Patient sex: M
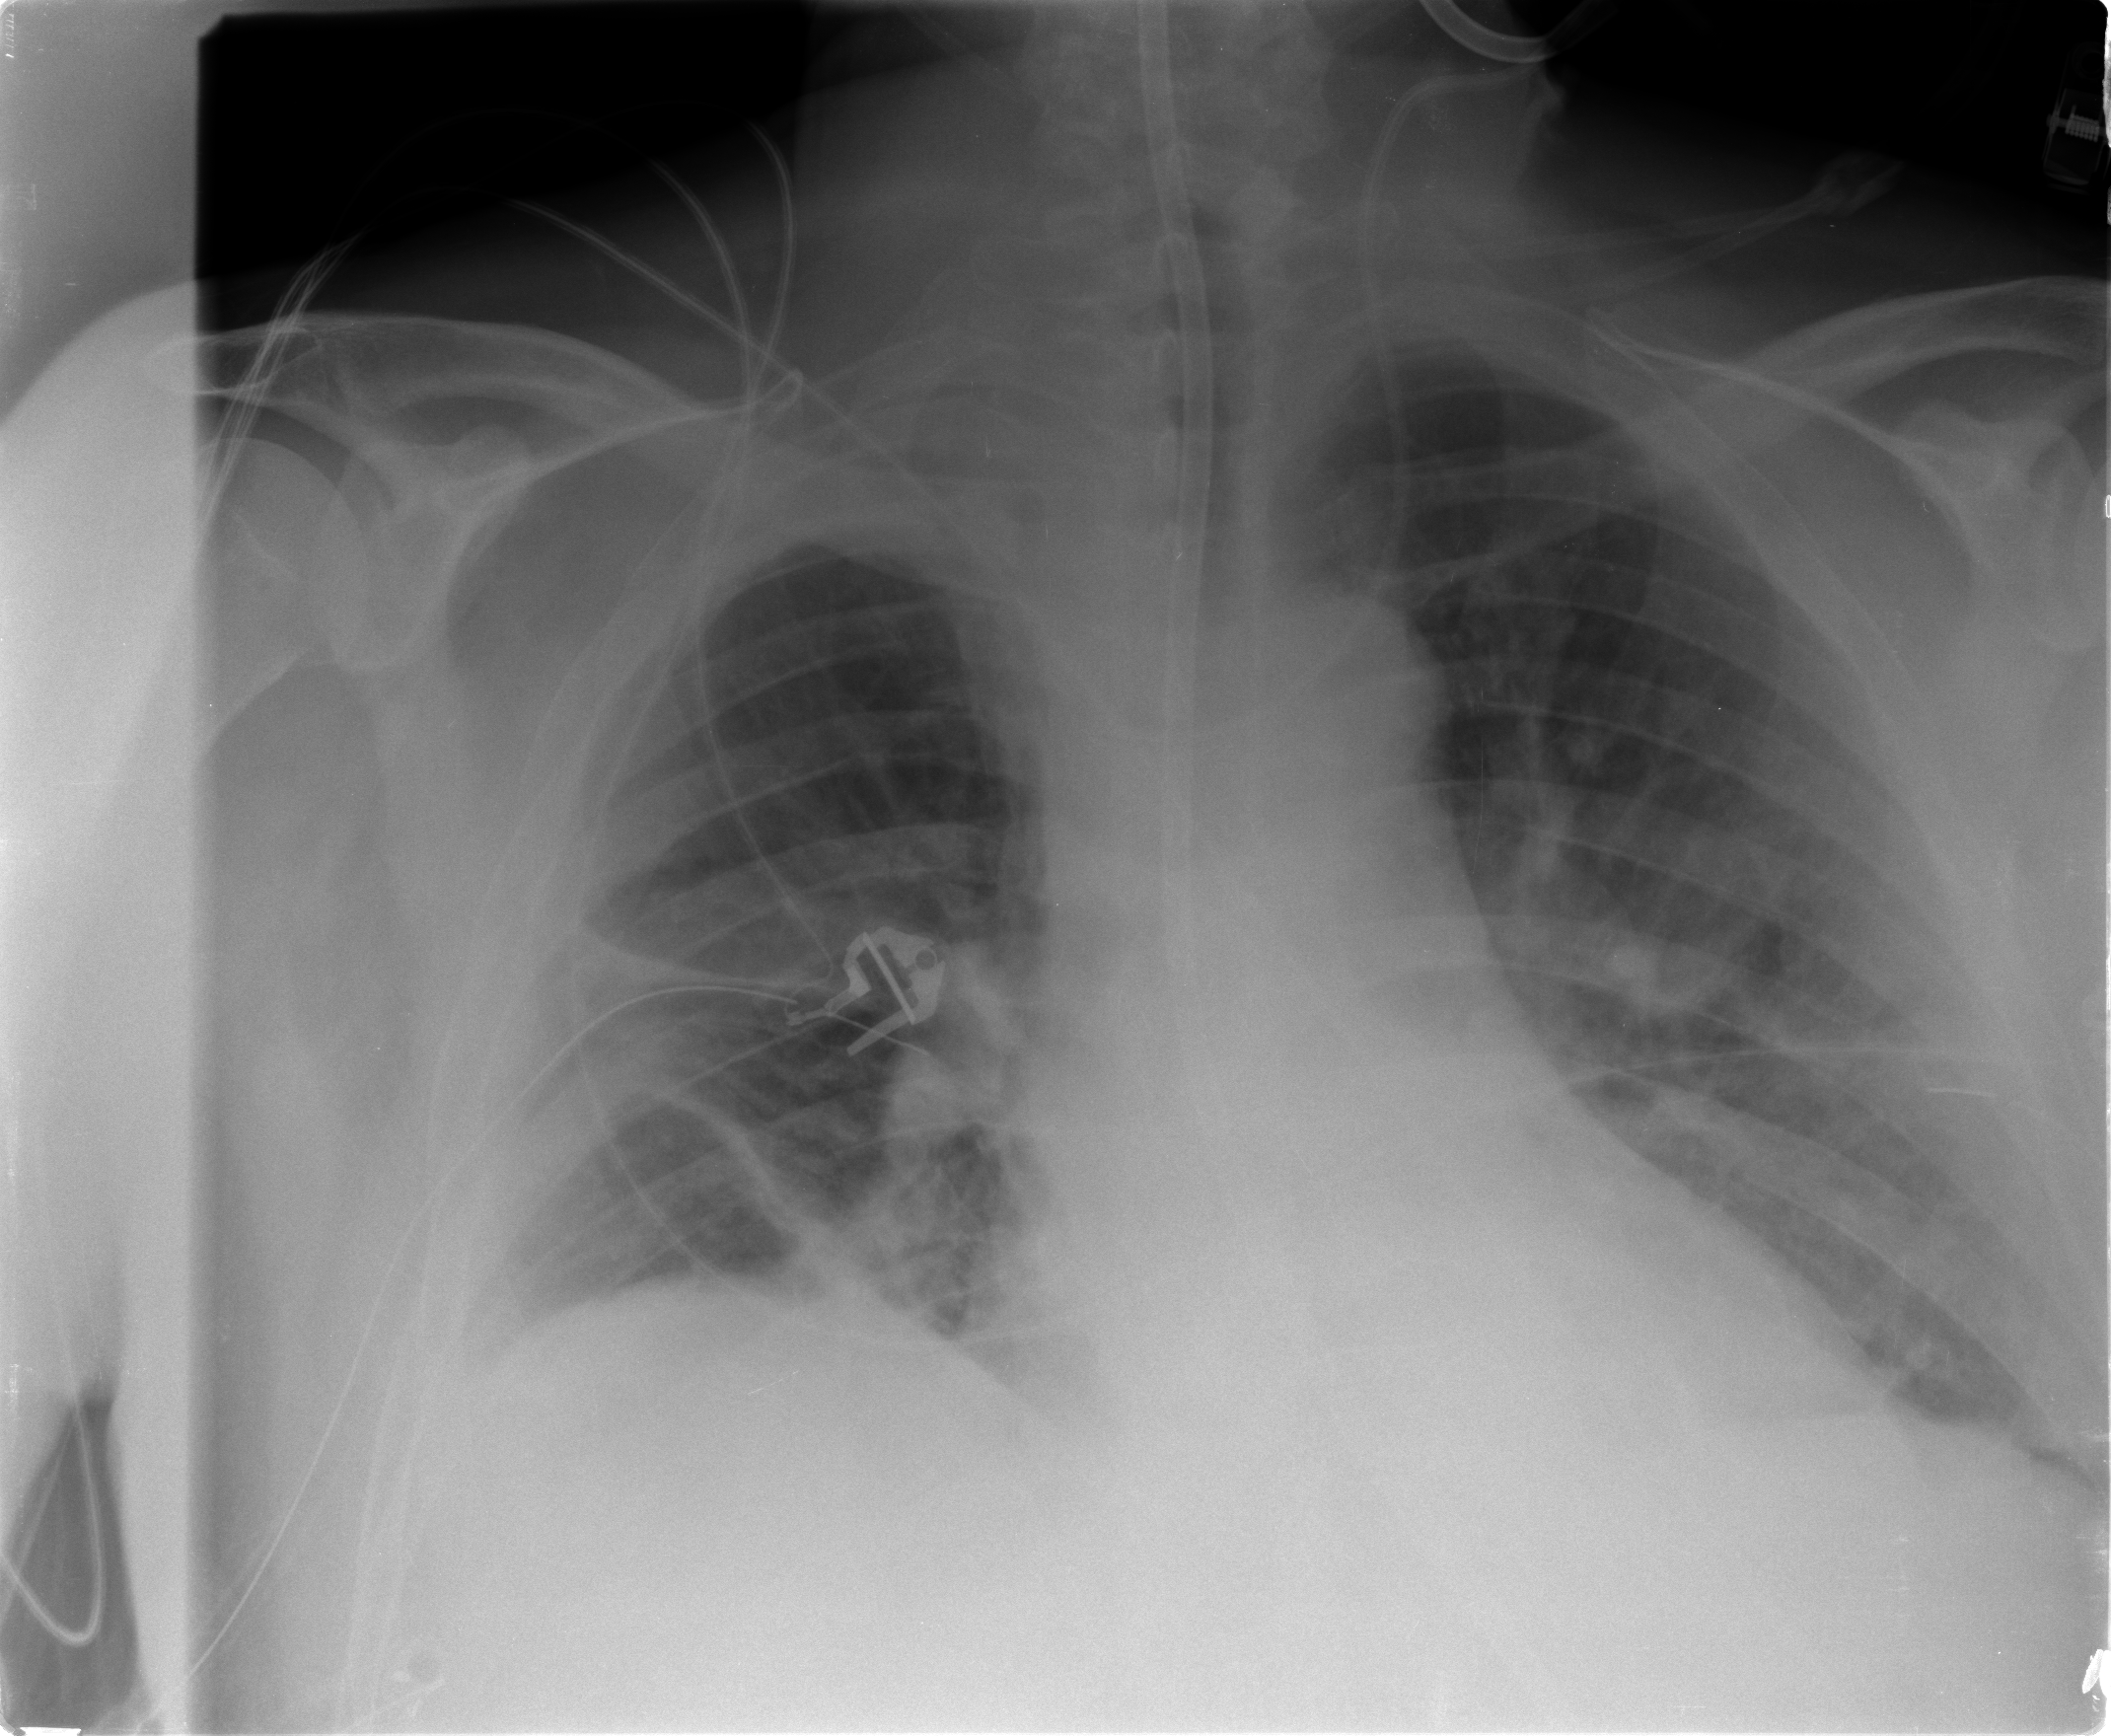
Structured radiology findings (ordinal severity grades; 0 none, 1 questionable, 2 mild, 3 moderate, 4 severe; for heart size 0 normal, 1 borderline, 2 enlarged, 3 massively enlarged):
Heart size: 1
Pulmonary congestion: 2
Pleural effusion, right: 1
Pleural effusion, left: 1
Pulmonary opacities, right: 1
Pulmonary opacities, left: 0
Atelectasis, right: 3
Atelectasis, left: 2